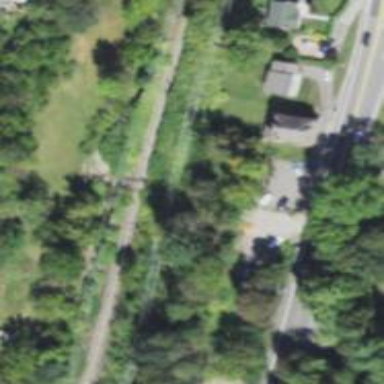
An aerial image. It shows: Disused railway.